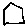
Label: house